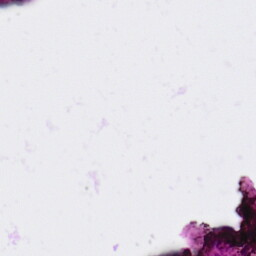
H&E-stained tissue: Ovarian